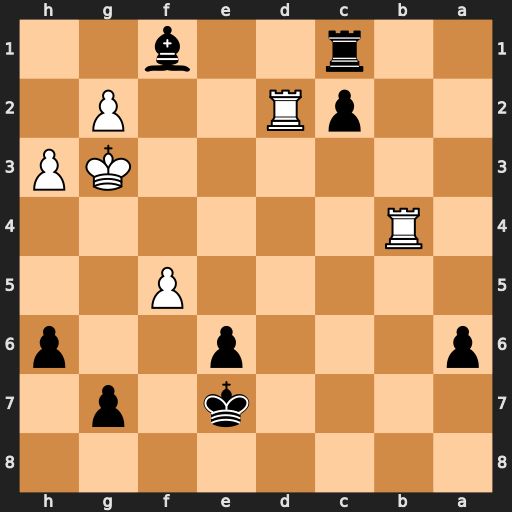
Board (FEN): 8/4k1p1/p3p2p/5P2/1R6/6KP/2pR2P1/2r2b2
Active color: b
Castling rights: -
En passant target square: -
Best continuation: Rb1 Rxc2 Rxb4